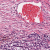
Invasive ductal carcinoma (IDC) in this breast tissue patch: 1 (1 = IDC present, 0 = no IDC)